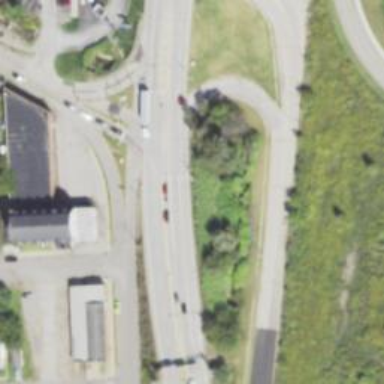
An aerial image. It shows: Asphalt road at the secondary link level.